八年级 · 组合几何学
已知, 如图, 在 $\triangle A B C 、 \triangle A D E$ 中, $\angle B A C=\angle D A E=90^{\circ}, A B=A C, A D=A E$,点 $\mathrm{C}, \mathrm{D}, \mathrm{E}$ 三点在同一条直线上, 连接 BD, BE. 以下四个结论:
(1) $\mathrm{BD}=\mathrm{CE} ;$ ( $2 \mathrm{BD} \perp \mathrm{CE}$;
(3) $\angle \mathrm{ACE}+\angle \mathrm{DBC}=45^{\circ} ; \quad$ (4) $\mathrm{BC}=\mathrm{BD} ;$

其中结论正确的个数是 ( $\quad$ )

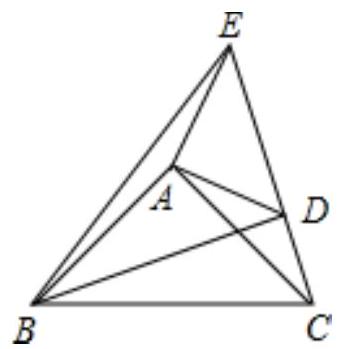
A. 1
B. 2
C. 3
D. 4
答案: C